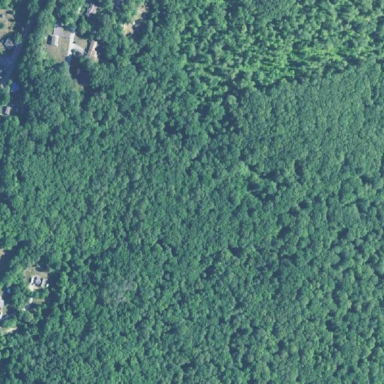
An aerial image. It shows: Nature reserve in woodland area.